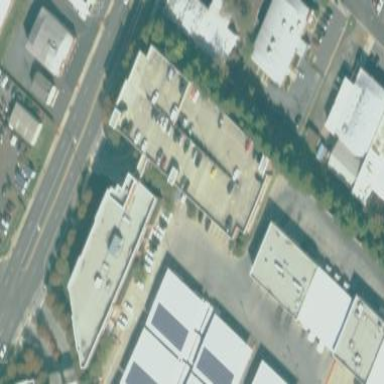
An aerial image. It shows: Transportation building.